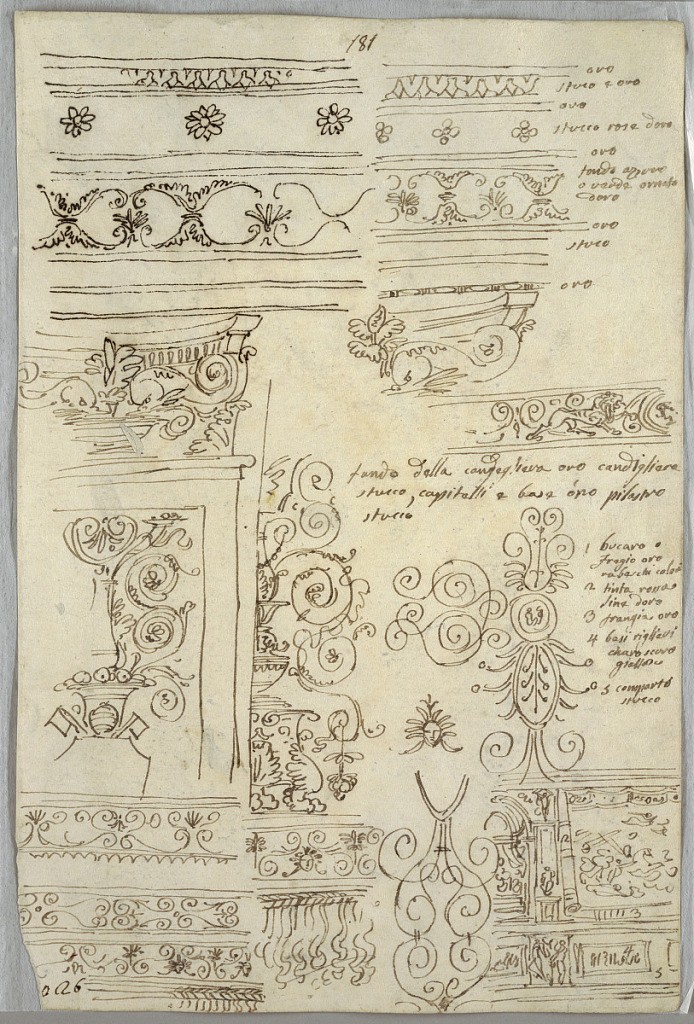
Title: Eight Studies of Friezes and Candelabrum
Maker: Felice Giani, Italian, 1758–1823
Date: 1814–18
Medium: Pen and ink over graphite on cream laid paper
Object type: Drawing
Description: Recto: Eight studies of friezes and candelabrum. Verso: anatomical study of head and profile.